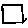
Label: square